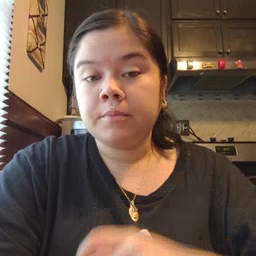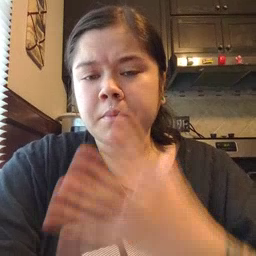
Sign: mad